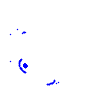
Particle: electron